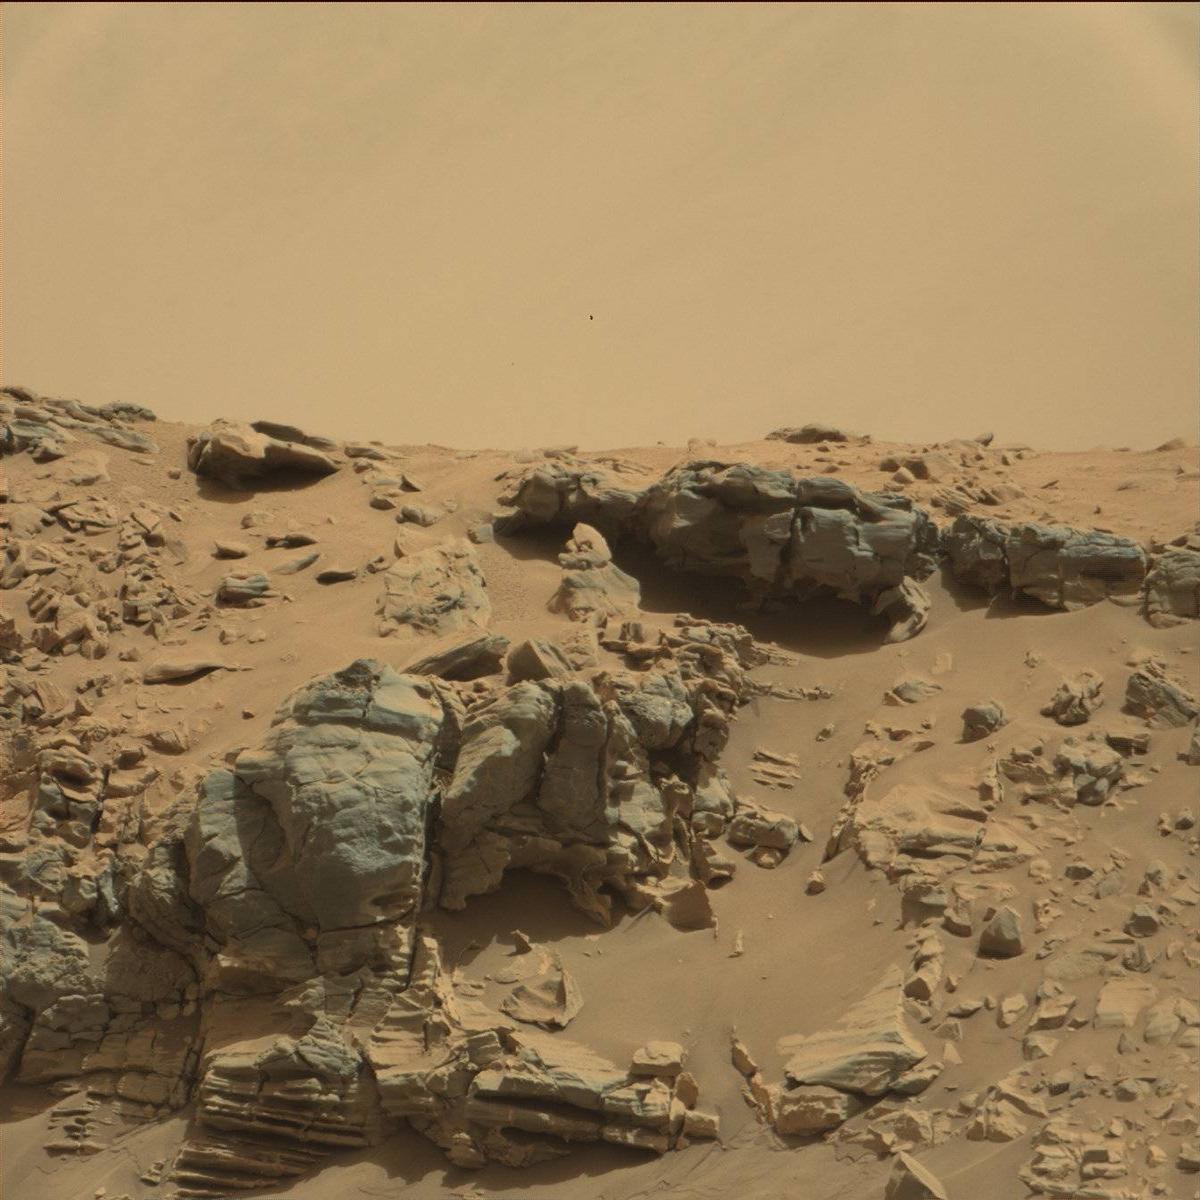
Terrain classes present: Bedrock, Ridge, Rock, Sand / Soil